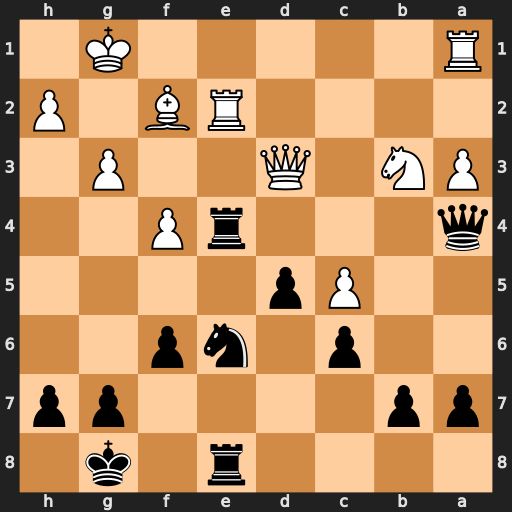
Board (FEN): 4r1k1/pp4pp/2p1np2/2Pp4/q3rP2/PN1Q2P1/4RB1P/R5K1
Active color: b
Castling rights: -
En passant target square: -
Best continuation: Rxe2 Qxe2 Qxb3